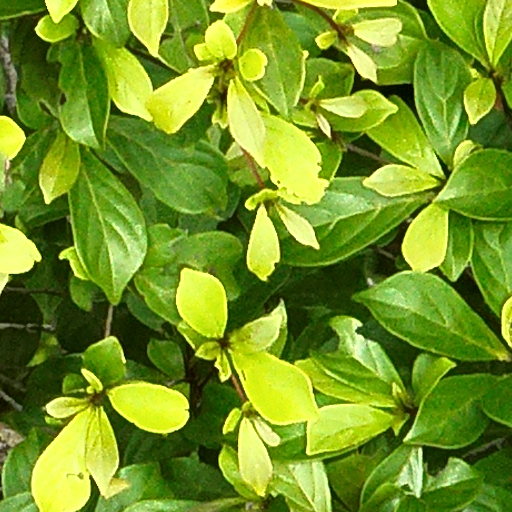
Species: Terminalia amazonia
GBIF accepted scientific name: Terminalia amazonica
Crown area (m\u00b2): 99.485